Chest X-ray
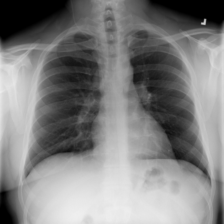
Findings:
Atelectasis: negative
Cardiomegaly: negative
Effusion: negative
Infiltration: negative
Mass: negative
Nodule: negative
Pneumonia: negative
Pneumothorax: negative
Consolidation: negative
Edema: negative
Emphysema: negative
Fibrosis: negative
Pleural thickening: negative
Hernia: negative